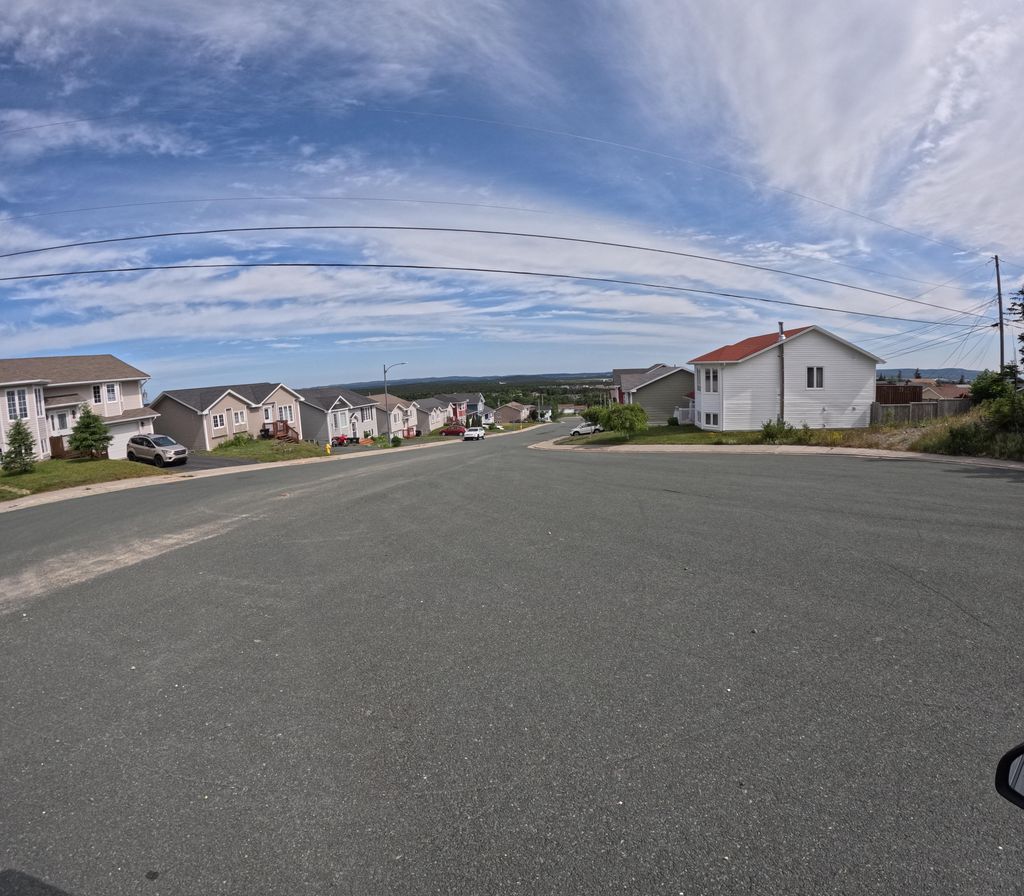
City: st_johns